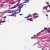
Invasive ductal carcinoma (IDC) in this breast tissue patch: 0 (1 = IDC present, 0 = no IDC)